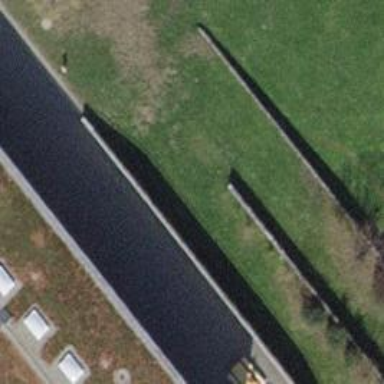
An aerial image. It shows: Retaining wall.